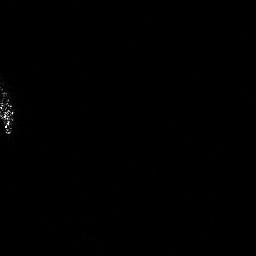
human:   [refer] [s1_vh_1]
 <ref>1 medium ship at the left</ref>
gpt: <box>[[0, 32, 5, 52, 0]]</box>